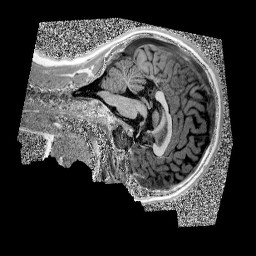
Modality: UNIT1
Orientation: sagittal
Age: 11
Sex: male
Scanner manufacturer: siemens
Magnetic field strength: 3 T
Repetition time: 4 s
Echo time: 0.00299 s